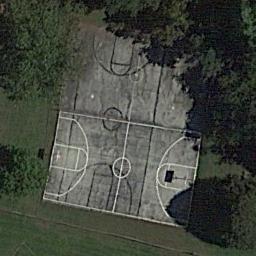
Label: basketball_court